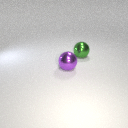
large green metal sphere to the right of large purple metal sphere